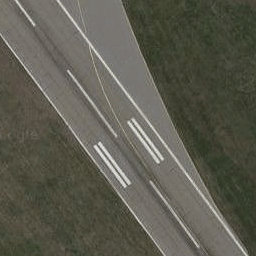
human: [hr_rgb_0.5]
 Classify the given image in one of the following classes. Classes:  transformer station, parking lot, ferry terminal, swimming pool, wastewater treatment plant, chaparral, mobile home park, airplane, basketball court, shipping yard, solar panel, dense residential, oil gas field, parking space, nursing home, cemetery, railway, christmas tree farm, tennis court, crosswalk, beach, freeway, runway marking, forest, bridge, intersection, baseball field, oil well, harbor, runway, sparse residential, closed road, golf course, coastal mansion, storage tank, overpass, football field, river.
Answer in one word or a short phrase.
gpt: runway